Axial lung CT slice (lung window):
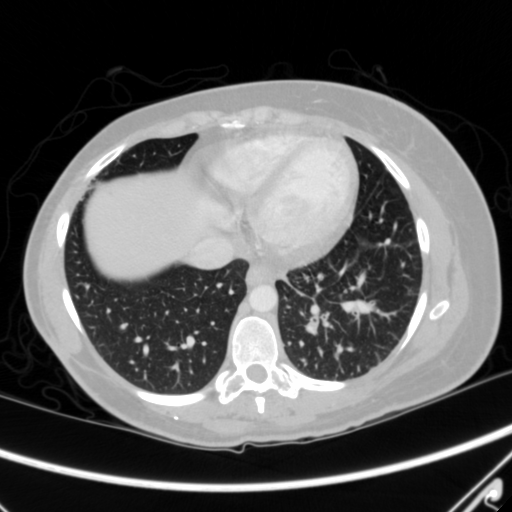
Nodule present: no